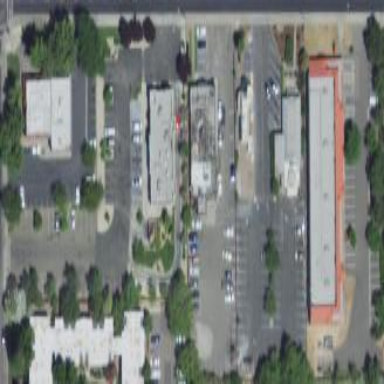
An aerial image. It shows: Retail area.